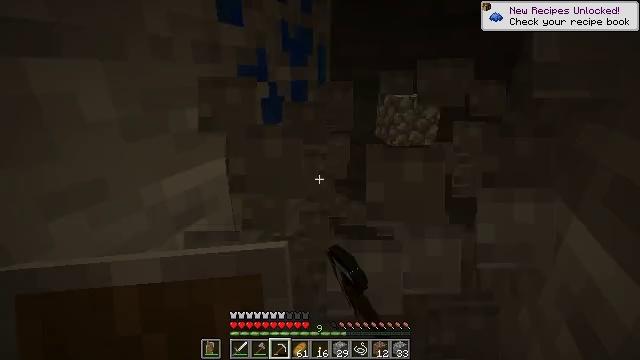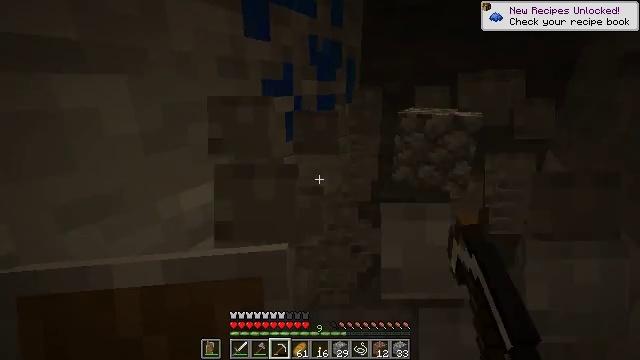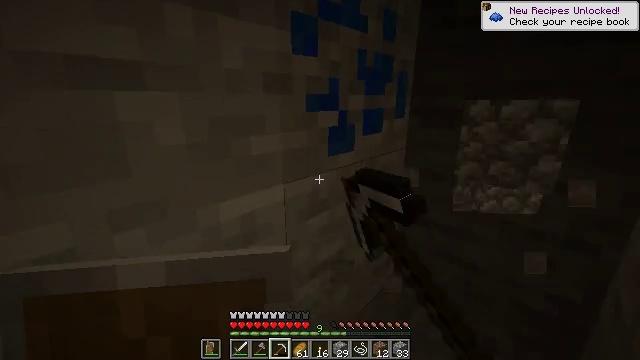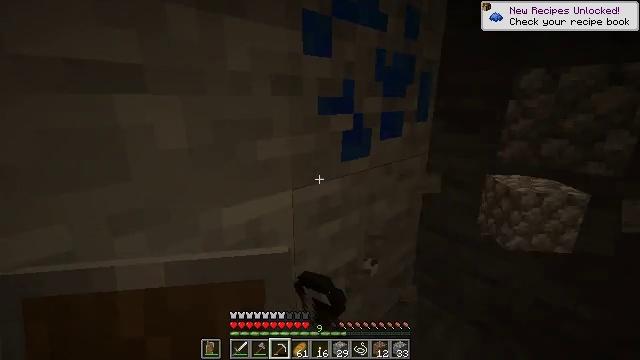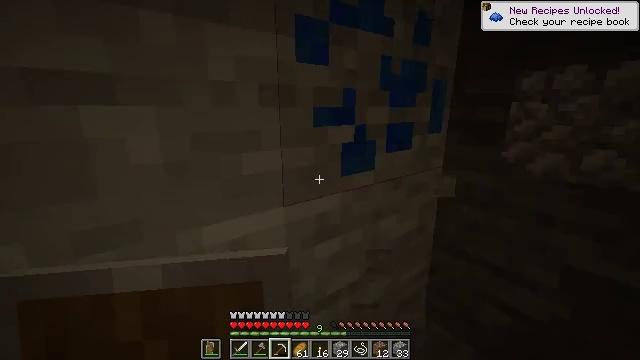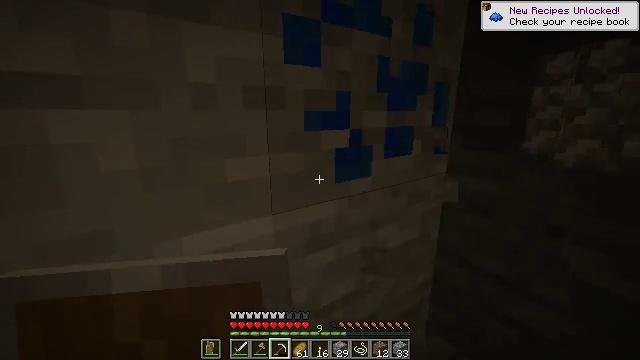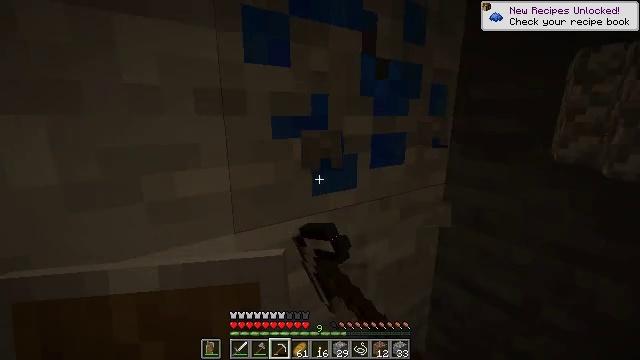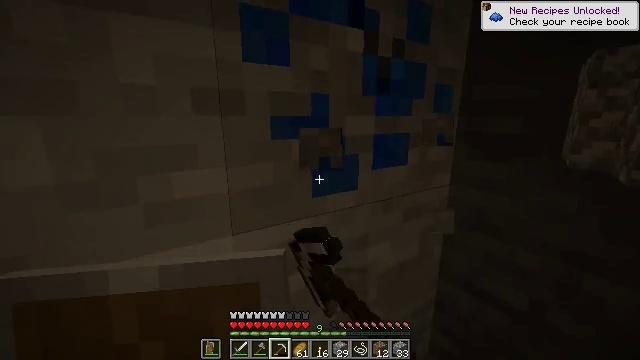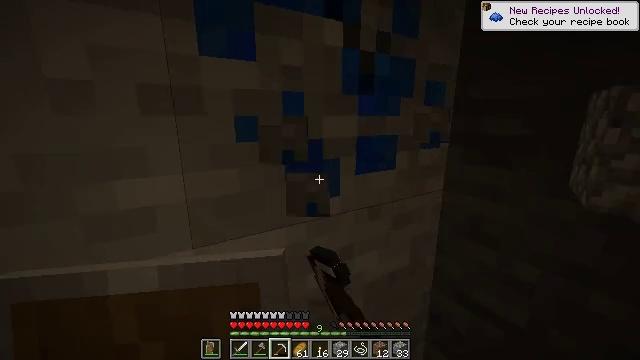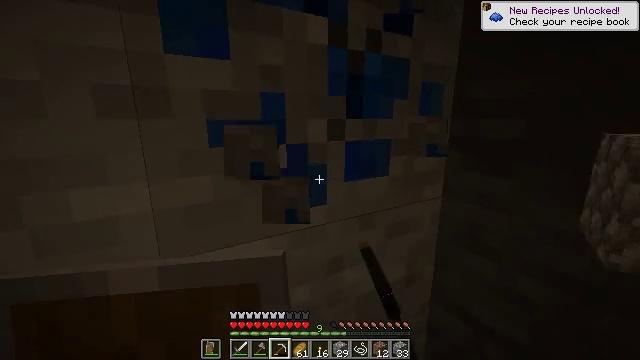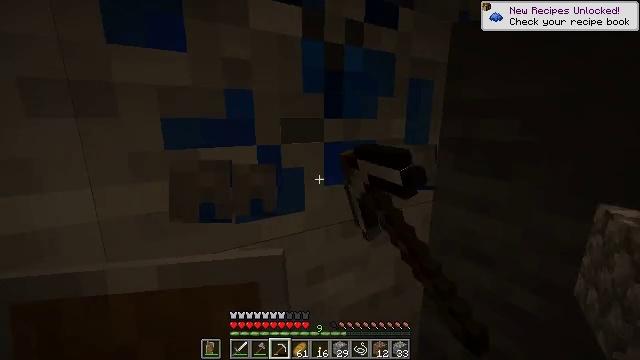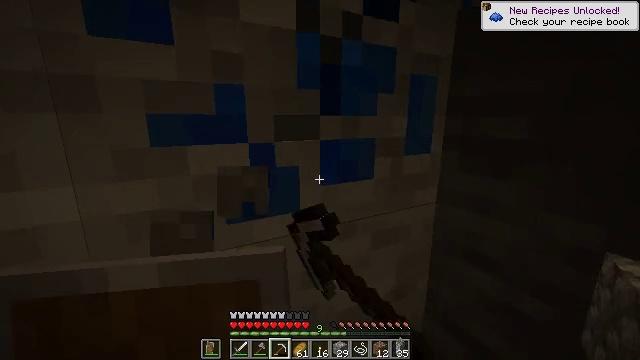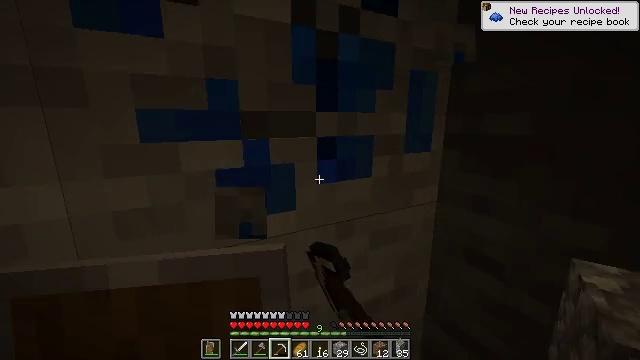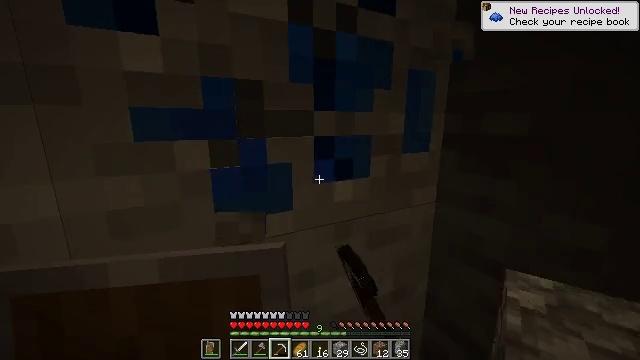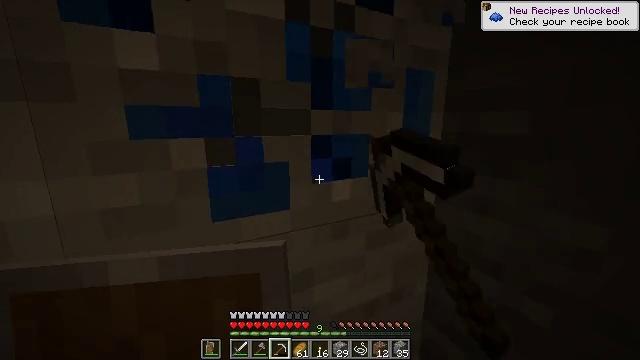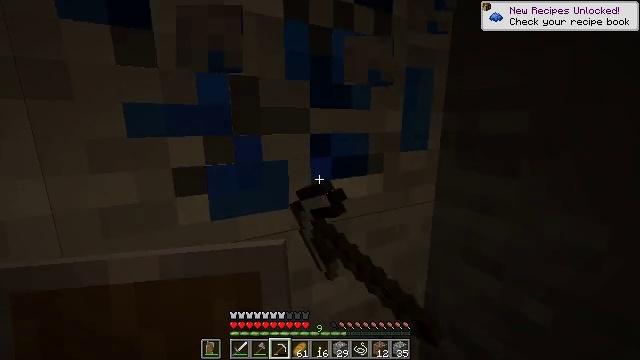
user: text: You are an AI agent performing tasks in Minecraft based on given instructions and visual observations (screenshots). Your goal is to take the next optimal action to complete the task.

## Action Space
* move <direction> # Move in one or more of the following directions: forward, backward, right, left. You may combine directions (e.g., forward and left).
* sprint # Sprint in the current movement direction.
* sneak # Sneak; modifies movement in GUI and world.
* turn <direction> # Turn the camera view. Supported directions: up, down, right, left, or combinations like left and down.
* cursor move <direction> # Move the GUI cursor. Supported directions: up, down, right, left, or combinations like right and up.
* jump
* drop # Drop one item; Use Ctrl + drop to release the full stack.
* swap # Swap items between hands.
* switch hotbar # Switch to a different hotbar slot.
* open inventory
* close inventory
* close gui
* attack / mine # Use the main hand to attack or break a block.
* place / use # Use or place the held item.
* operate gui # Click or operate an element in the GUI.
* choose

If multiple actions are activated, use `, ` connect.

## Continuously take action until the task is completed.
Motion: motion action
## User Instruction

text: Harvest lapis ore for blue dye.
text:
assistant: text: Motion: move forward and move right, sneak, turn left and up, attack / mine
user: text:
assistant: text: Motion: move forward and move right, sneak, turn left and up, attack / mine
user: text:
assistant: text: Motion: move forward and move right, sneak, turn left, attack / mine
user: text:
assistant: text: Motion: move forward and move right, sneak, turn left and up, attack / mine
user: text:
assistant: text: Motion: move forward and move right, sneak, turn left, attack / mine
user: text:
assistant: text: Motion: move forward and move right, sneak, turn left, attack / mine
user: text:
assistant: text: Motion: move forward and move right, sneak, turn left, attack / mine
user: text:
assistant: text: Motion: move forward and move right, sneak, attack / mine
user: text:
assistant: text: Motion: move forward and move right, sneak, turn left, attack / mine
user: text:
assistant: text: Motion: sneak, attack / mine
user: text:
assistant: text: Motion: sneak, turn left, attack / mine
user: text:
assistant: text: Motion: sneak, attack / mine
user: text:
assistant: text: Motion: sneak, attack / mine
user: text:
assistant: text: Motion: sneak, attack / mine
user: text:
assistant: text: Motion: sneak, attack / mine
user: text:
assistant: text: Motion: sneak, attack / mine
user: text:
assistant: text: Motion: sneak, attack / mine
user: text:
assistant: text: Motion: sneak, attack / mine
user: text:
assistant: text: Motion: sneak, attack / mine
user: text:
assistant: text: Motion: sneak, turn up, attack / mine
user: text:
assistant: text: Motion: sneak, attack / mine
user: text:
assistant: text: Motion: sneak, attack / mine
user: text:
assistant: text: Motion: sneak, attack / mine
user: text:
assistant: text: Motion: sneak, attack / mine